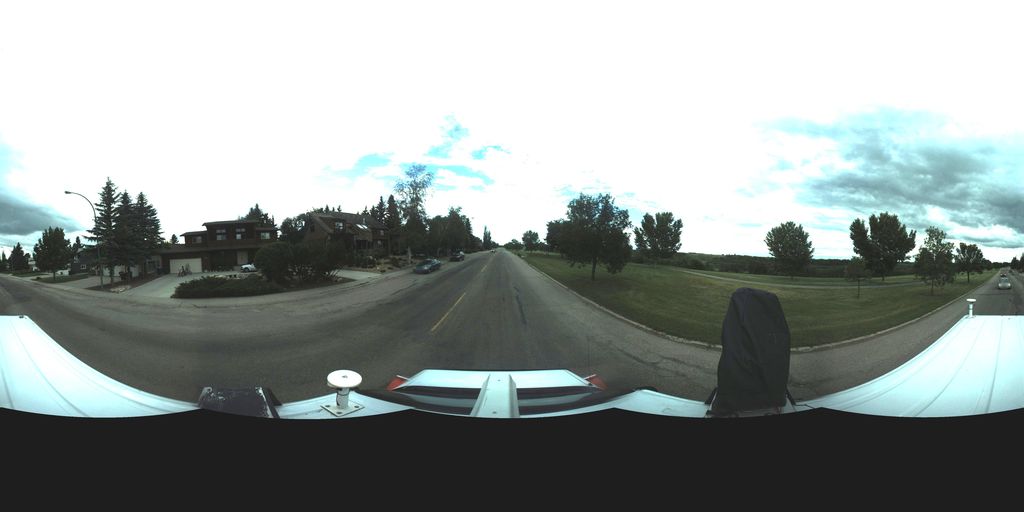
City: saskatoon